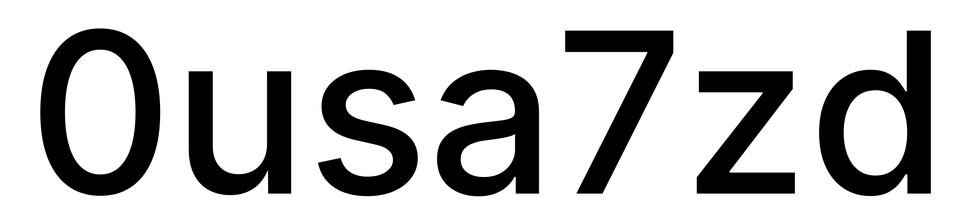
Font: Inter_Medium